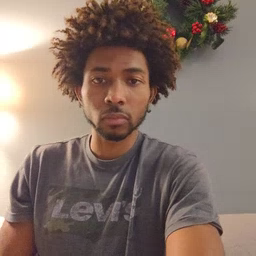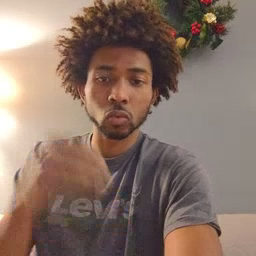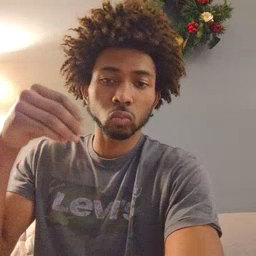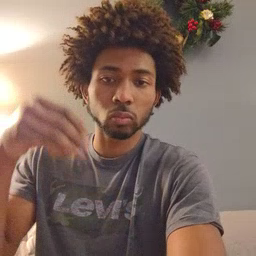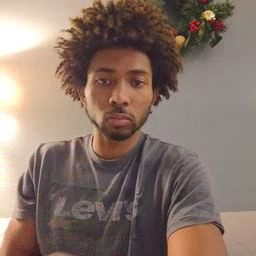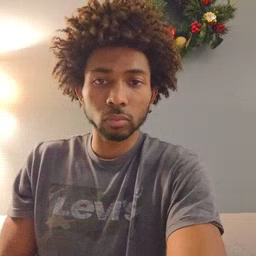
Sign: store